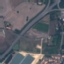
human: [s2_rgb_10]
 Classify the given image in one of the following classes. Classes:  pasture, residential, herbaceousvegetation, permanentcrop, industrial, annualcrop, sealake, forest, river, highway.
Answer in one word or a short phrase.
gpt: Highway